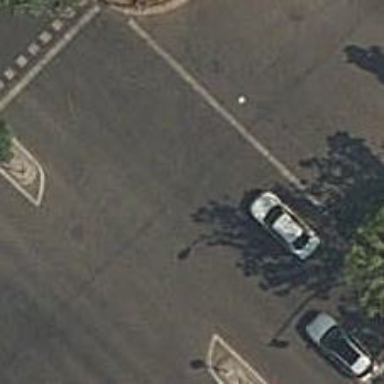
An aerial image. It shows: Road with traffic signals.